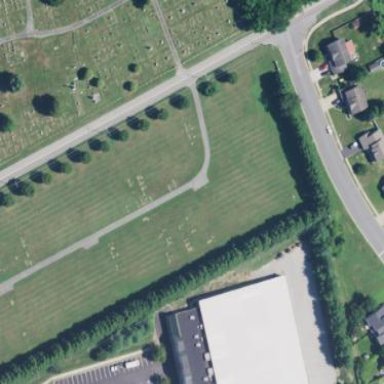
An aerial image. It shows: Cemetery.